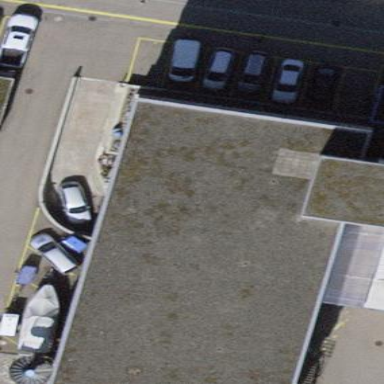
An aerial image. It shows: Commercial building.